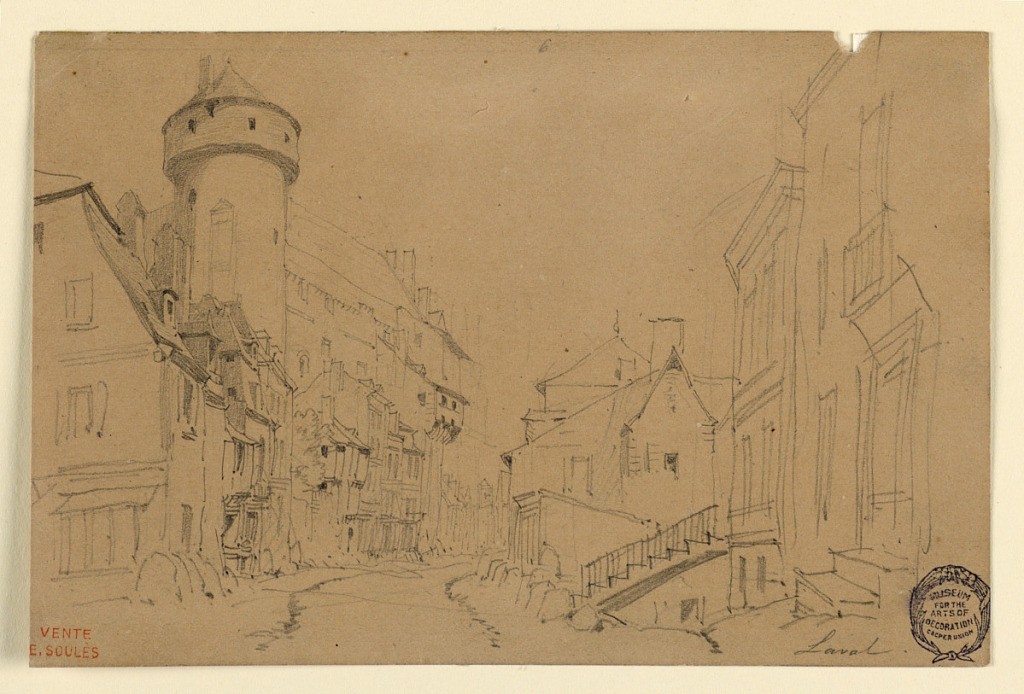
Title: A Street in Laval, Bretagne
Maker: Eugène Edouard Soulès, French, 1811–1876
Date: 1840–1860
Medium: Graphite on brown paper, mounted
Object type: Drawing
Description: A street of a town winding into the background. A large structure with a tower is on the left side of the street. Written below at right: Laval.